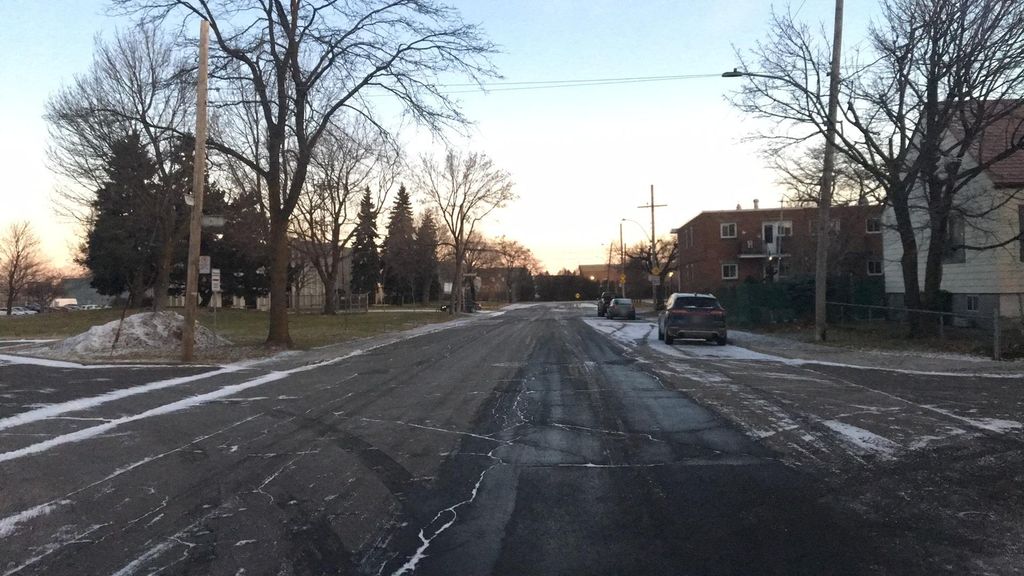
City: montreal